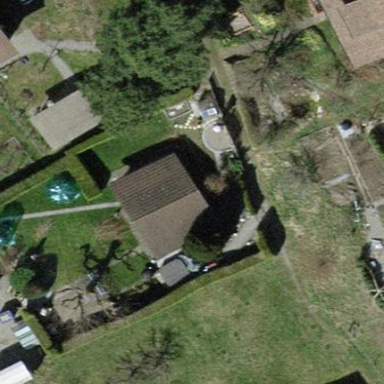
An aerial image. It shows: Hut.